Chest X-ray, AP view. Patient: 58 years old, sex M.
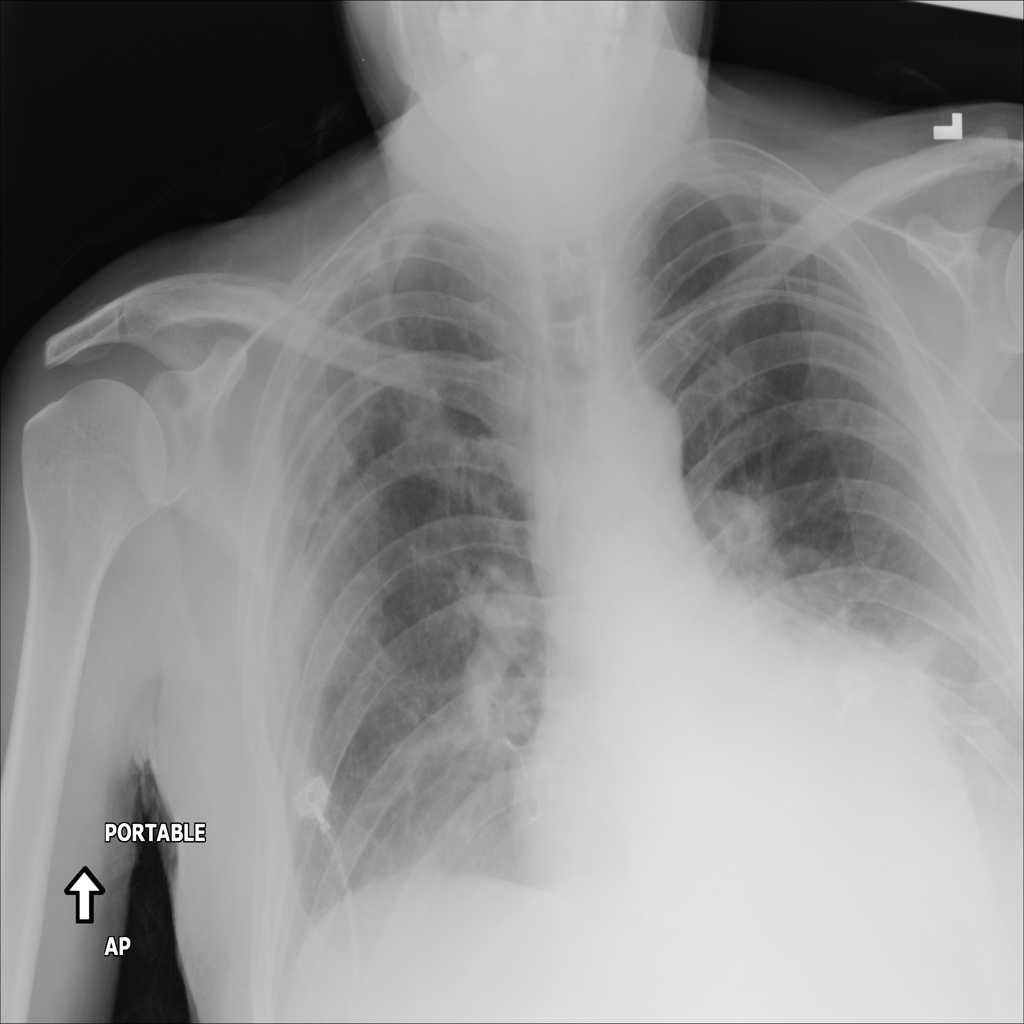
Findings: No Finding